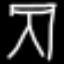
Label: pants